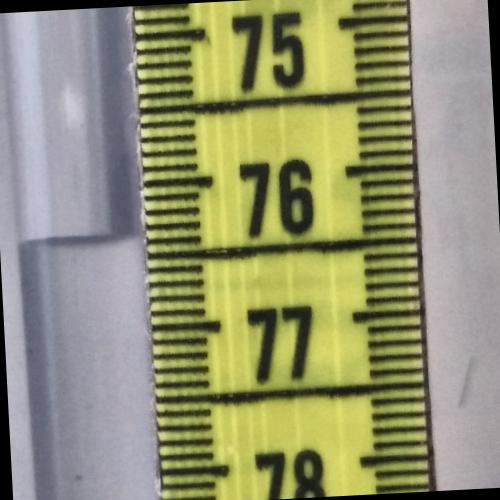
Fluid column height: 76.4 cm